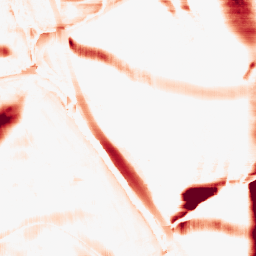
Category: morphological
Decomposition family: morphological_rect
Decomposition parameters: operation: opening
width: 50
height: 20
Upsampling method: sinc_hamming
Upsampling parameters: scale: 2
kernel_size: 16
Upsampling scale: 2